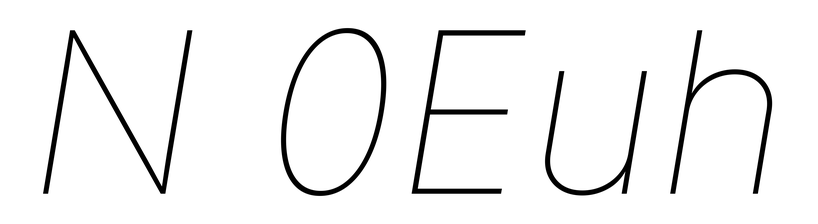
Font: Inter-Italic_Thin_Italic